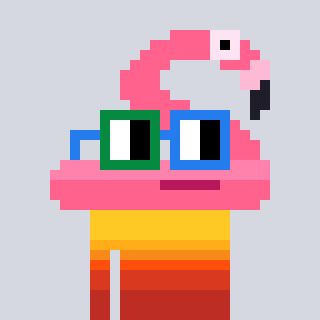
a pixel art character with square green and blue glasses, a flamingo-shaped head and a cold-colored body on a cool background